Question: How do I send only minutes/seconds from Kendo UI Grid to a server api method that receives my row data for an update operation?
Using the following format I want hours to be zero and the model to receive minutes and seconds only, and not hours.
Is this possible?
EDIT
'''
public void Post(int id, [FromBody]Episode value)
{
var episode = db.Episodes.Find(value.id);
episode.DurationMinutes = value.DurationMinutes;
episode.DurationSeconds = value.DurationSeconds;
episode.Duration = new TimeSpan(0, value.DurationMinutes, value.DurationSeconds);
db.SaveChanges();
}
'''
'''
public partial class Episode
{
public int Id { get; set; }
public Nullable<System.TimeSpan> Duration { get; set; }
public int DurationMinutes { get; set; }
public int DurationSeconds { get; set; }
}
'''
'''
var columns = [{
field: "Duration",
title: "Duration",
template: "#= DurationMinutes + ':' + DurationSeconds #",
width: 100
},
{
field: "DurationMinutes",
title: "DurationMinutes",
width: 100,
//hidden: true
},
{
field: "DurationSeconds",
title: "DurationSeconds",
width: 100,
//hidden: true
}];
'''

'''
parameterMap: function (data, operation) {
if (operation === "update") {
var mm = data.Duration.split(':')[0];
var ss = data.Duration.split(':')[1];
data.DurationMinutes = mm;
data.DurationSeconds = ss;
return kendo.data.transports.odata.parameterMap(data);
}
}
'''
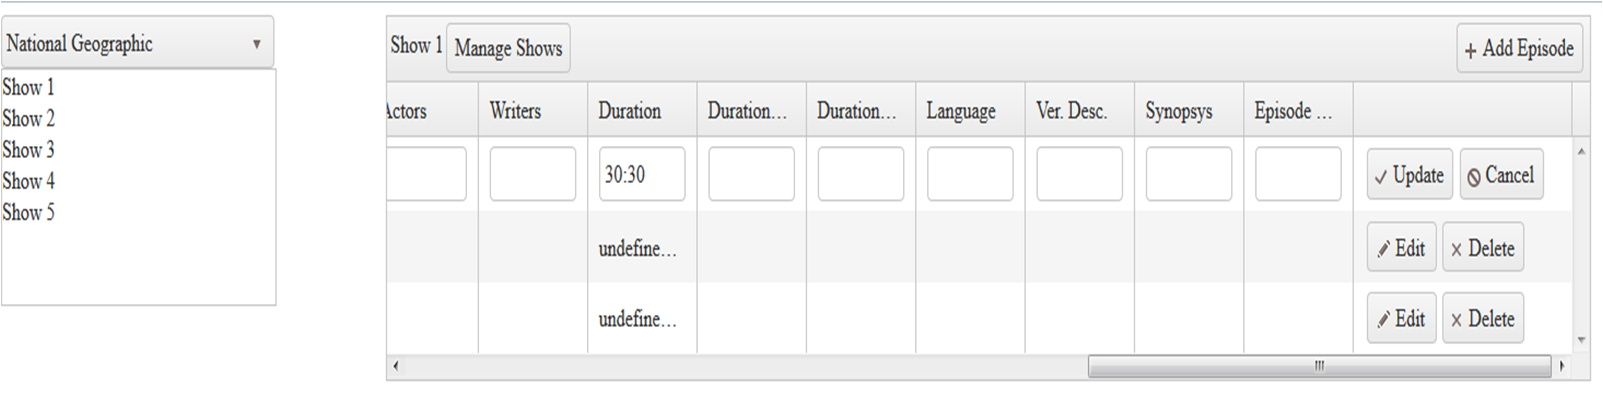
Answer: The appropriate way is to define your own <URL> function to modify the data object or add one more value to it which uses the format you mentioned.